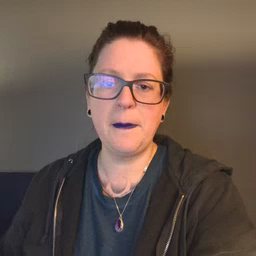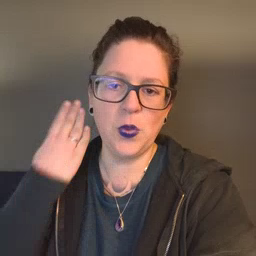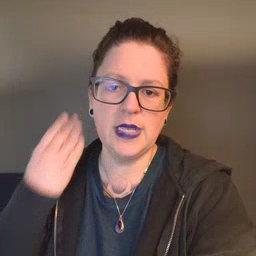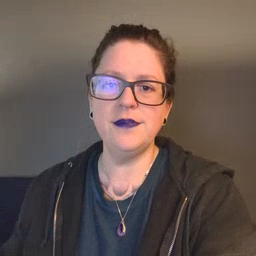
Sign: morning